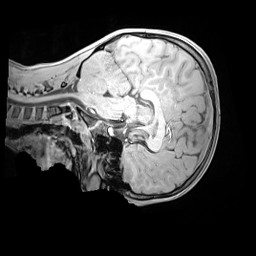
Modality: MP2RAGE
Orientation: sagittal
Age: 10
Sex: male
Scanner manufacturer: siemens
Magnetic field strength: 3 T
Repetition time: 4 s
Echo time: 0.00303 s